Question: How many ricochets will a ball launched from (1.0, 1.0) at 10° need to hit the target at (9.0, 9.0)? The ball reflects perfectly off the arena walls and mirror-obstacles.
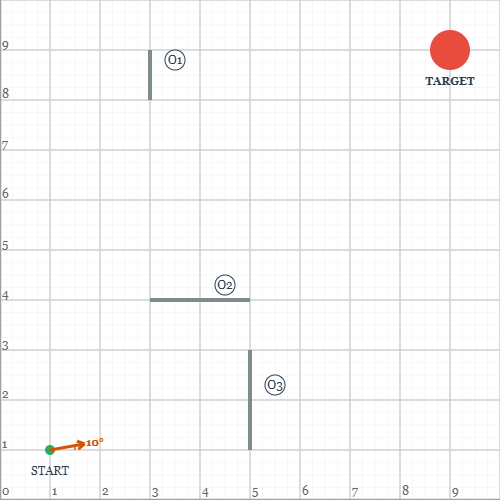
Answer: 7